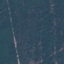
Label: Forest